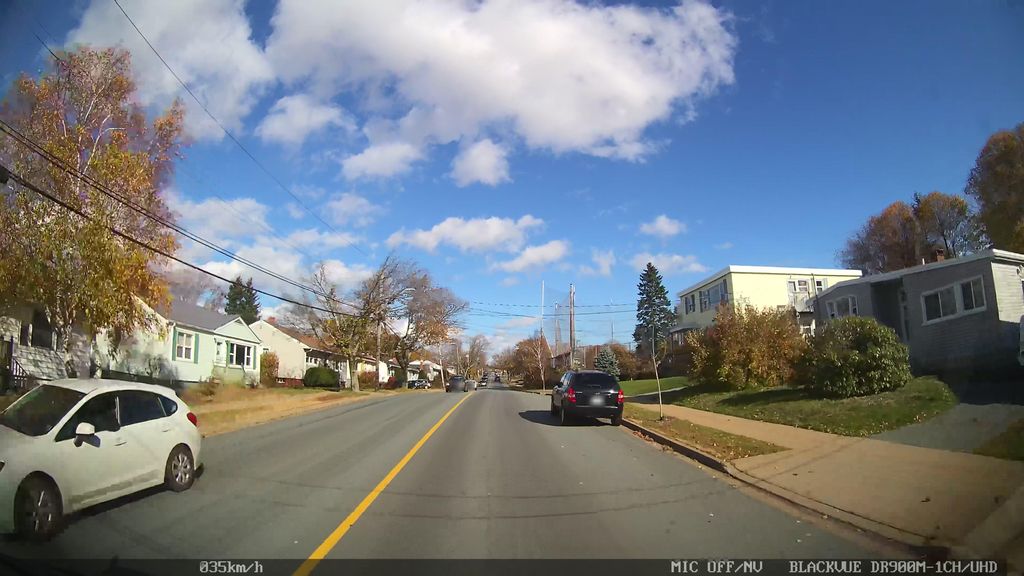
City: halifax